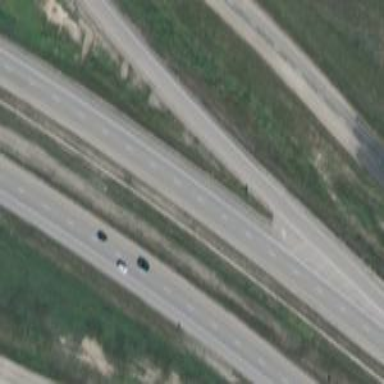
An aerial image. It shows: Asphalt motorway.